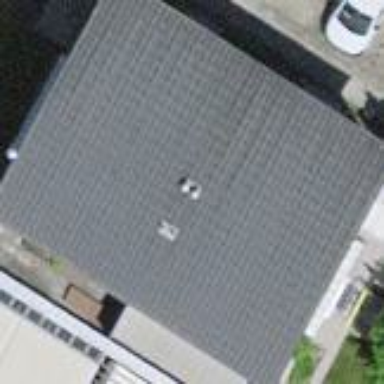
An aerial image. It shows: Terrace building.